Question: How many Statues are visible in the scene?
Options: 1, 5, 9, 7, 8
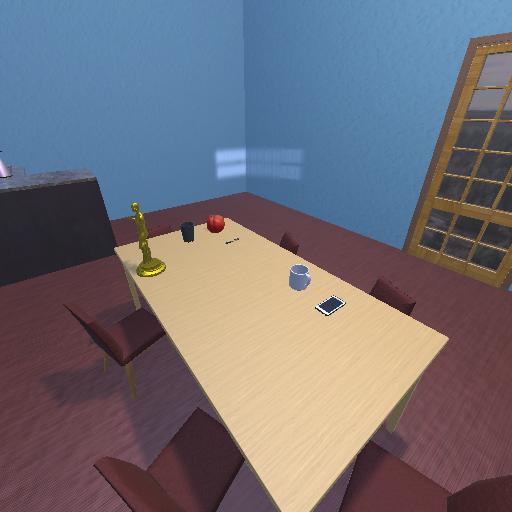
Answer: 1